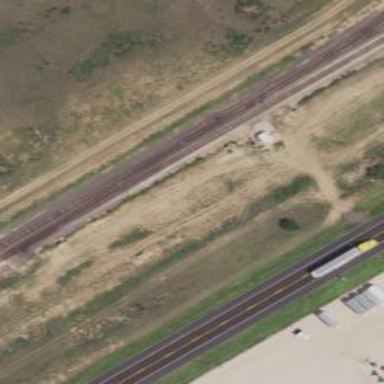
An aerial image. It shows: Railway siding with rails.